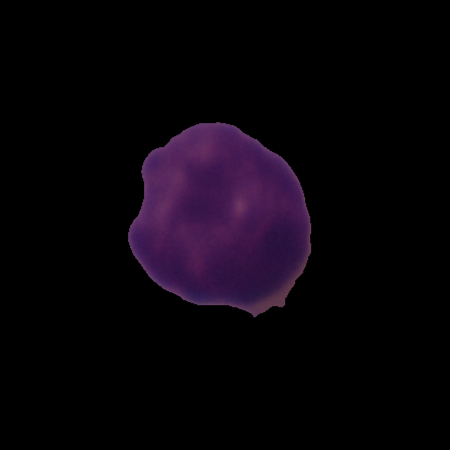
Label: healthy